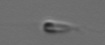
Label: flagellate_morphotype3